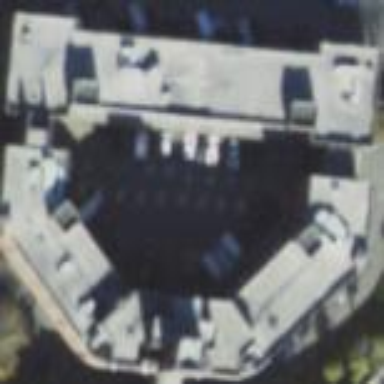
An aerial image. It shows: Government office building.